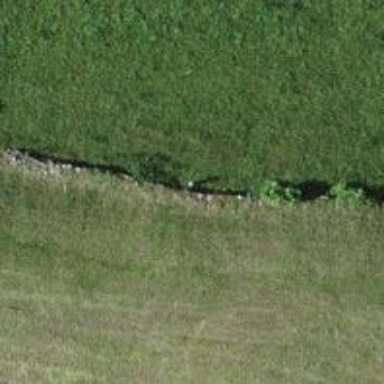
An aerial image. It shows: Wall made of dry stone.